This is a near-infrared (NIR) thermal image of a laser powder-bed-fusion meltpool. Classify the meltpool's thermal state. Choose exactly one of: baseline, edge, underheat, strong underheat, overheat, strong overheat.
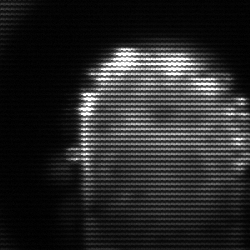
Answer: baseline